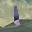
Label: 1